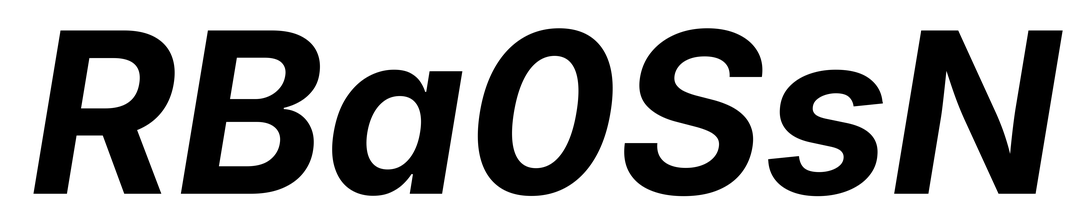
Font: Inter-Italic_Bold_Italic